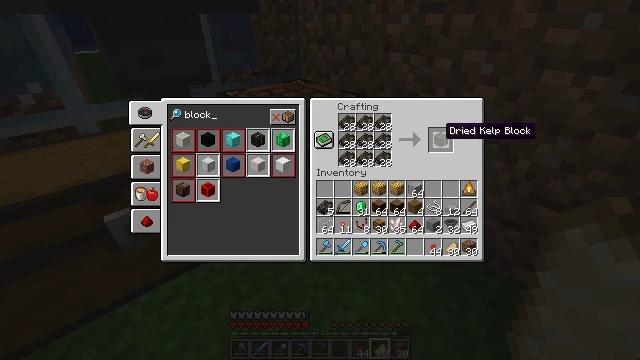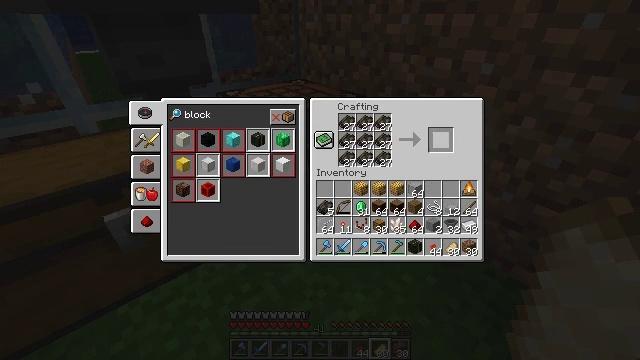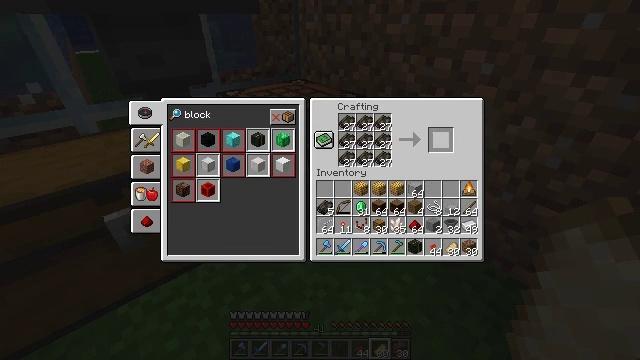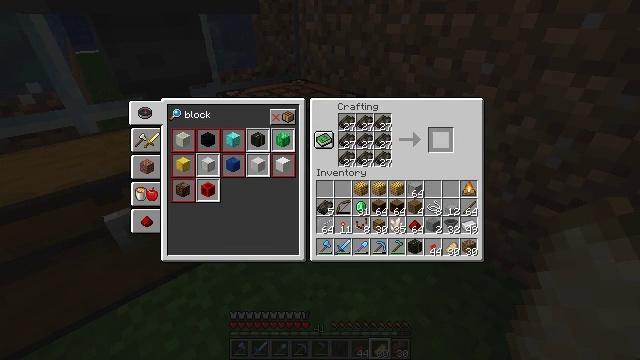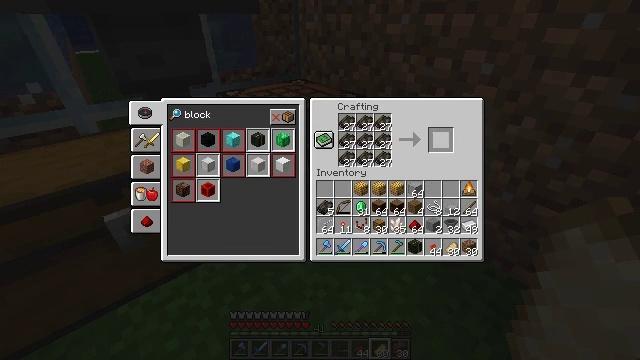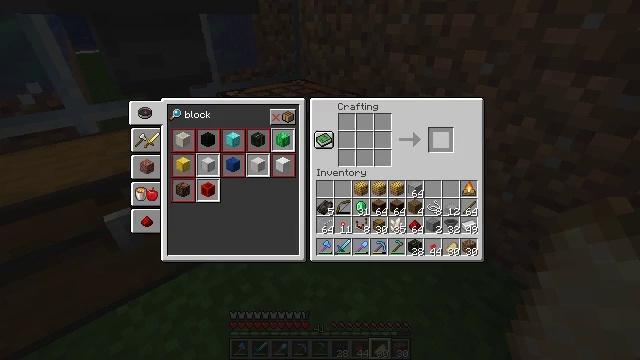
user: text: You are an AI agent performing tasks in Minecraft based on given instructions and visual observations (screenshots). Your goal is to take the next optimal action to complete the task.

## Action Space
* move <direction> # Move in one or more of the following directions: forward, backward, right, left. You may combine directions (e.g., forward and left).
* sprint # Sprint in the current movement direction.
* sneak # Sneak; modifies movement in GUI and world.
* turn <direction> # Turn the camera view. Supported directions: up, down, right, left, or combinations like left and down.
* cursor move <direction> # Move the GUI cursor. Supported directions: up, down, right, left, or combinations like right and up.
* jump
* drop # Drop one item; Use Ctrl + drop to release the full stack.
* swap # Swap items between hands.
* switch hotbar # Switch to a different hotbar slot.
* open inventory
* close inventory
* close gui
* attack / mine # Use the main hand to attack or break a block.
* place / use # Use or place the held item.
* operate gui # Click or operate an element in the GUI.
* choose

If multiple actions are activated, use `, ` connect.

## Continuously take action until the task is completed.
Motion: motion action
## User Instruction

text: Create a dried kelp block using dried kelp.
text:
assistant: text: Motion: sneak, operate gui
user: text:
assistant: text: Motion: sneak, operate gui
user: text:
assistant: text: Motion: sneak, operate gui
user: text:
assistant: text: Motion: sneak, operate gui
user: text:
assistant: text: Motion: sneak
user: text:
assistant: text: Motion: sneak